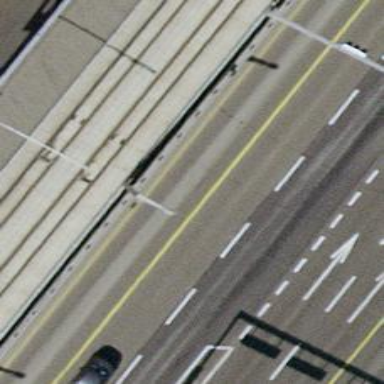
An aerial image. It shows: Primary highway on asphalt bridge with trolley wires.